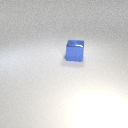
large blue metal cube